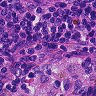
Metastatic tissue present: no